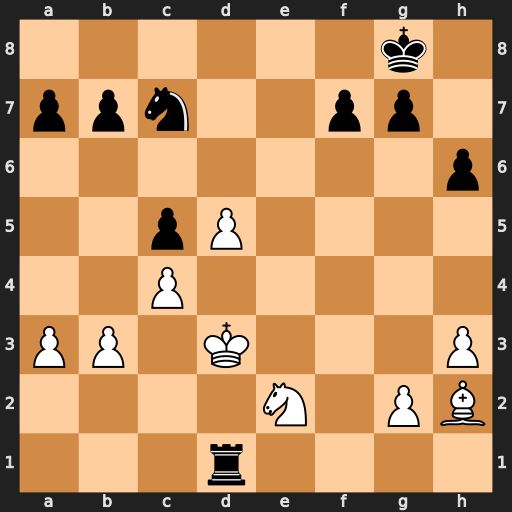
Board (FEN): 6k1/ppn2pp1/7p/2pP4/2P5/PP1K3P/4N1PB/3r4
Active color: w
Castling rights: -
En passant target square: -
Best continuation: Kc2 Re1 Kd2 Rxe2+ Kxe2